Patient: sex M, age 63
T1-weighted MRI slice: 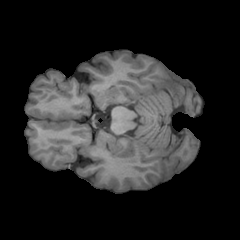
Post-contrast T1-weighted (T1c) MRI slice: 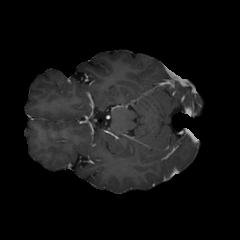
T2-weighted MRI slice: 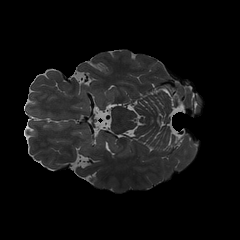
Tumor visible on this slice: no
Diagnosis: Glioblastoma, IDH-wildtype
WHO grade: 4